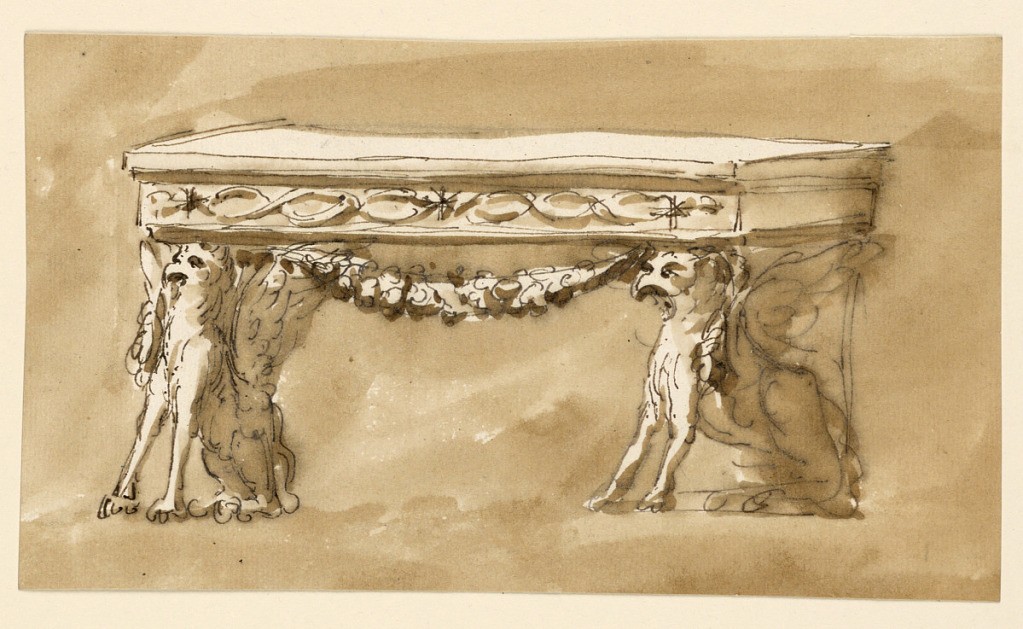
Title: Console table
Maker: Giuseppe Barberi, Italian, 1746–1809
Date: ca. 1785–1790
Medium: Pen and brown ink, brush and brown wash on off-white laid paper
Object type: Drawing
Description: The support are two sitting griffons connected by a festoon. Frame and top are shaped like an entablature with stars and entwined ribbons at the front of the frieze. Usual background.